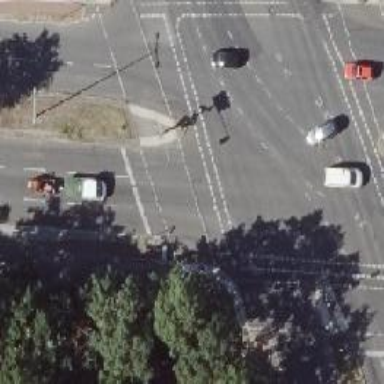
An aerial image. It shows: Crossing with traffic signals.